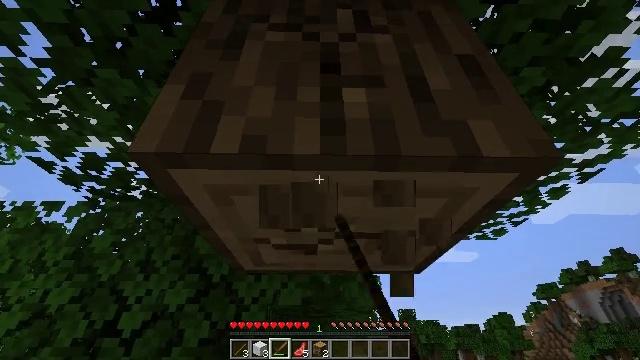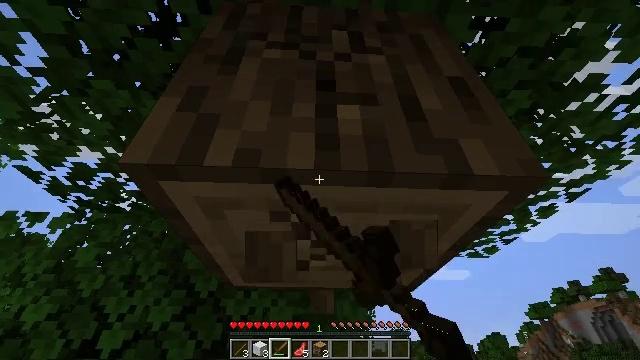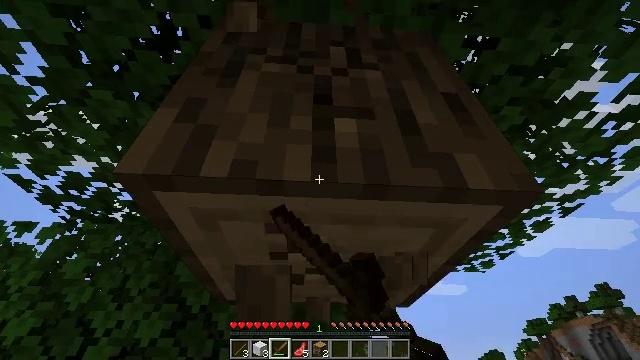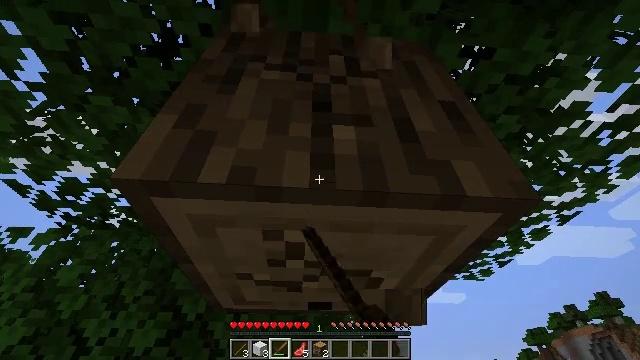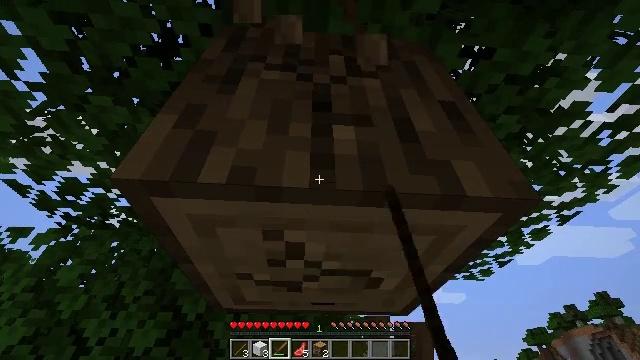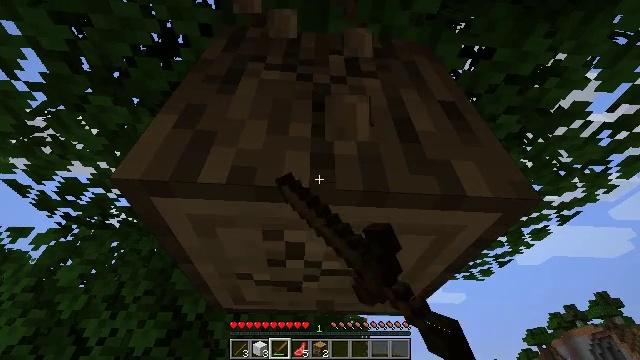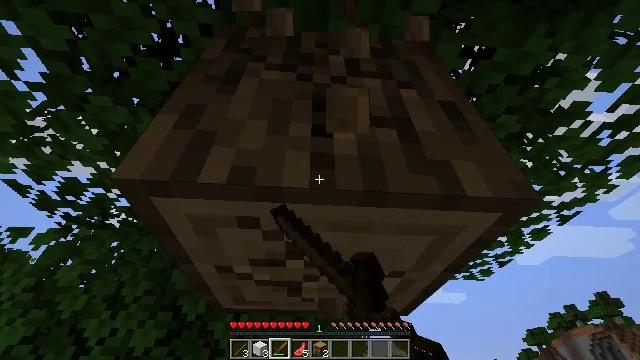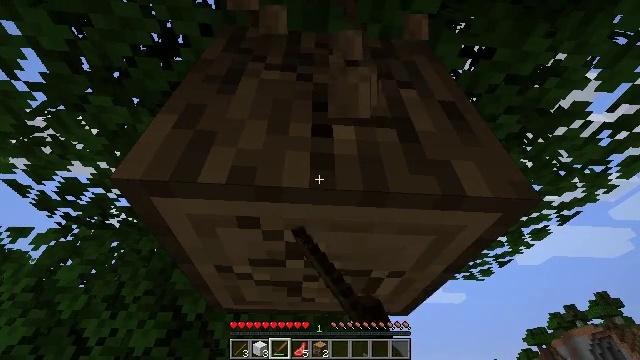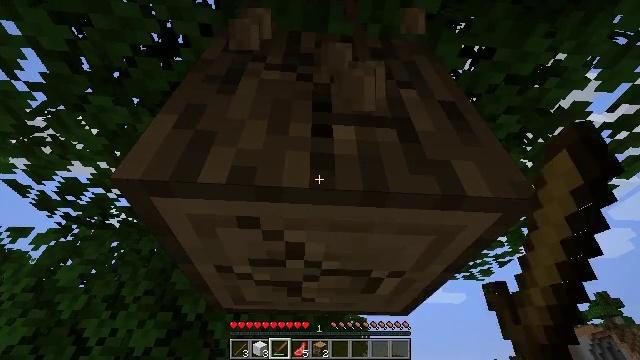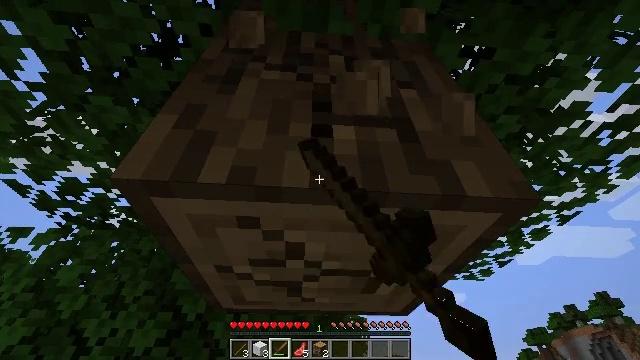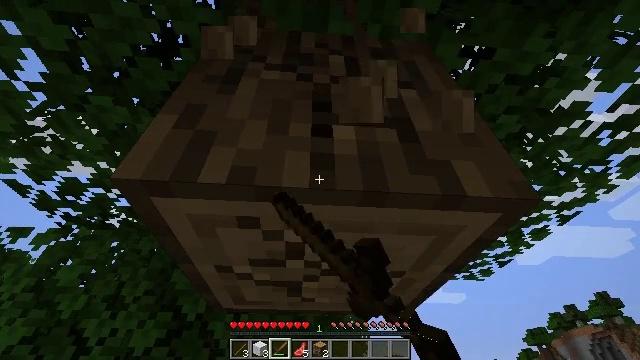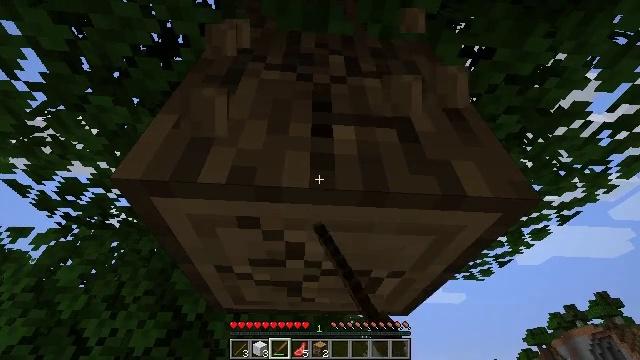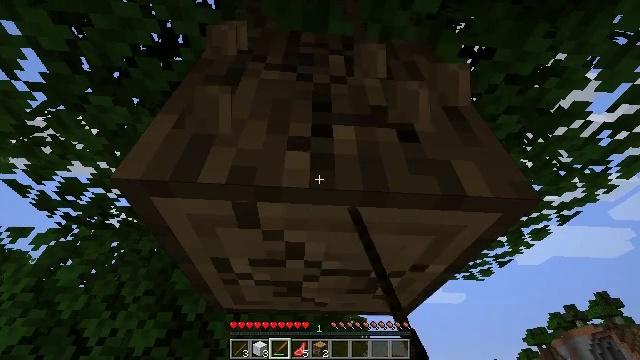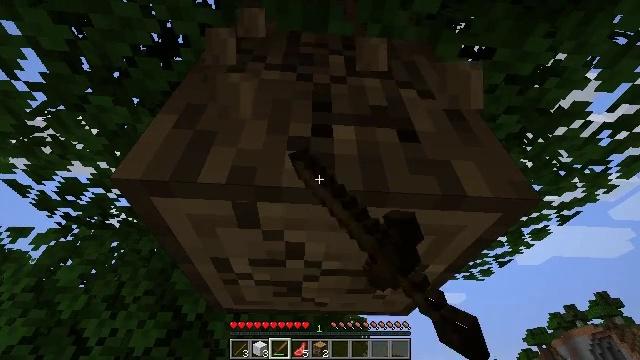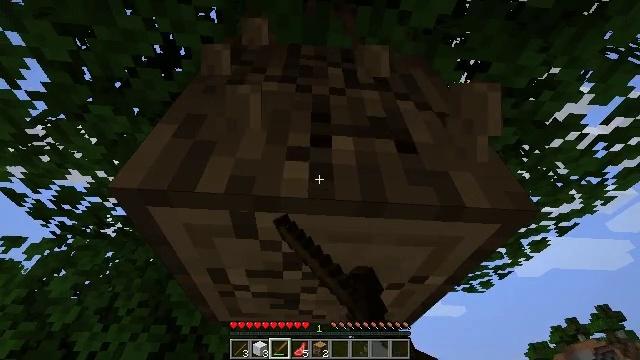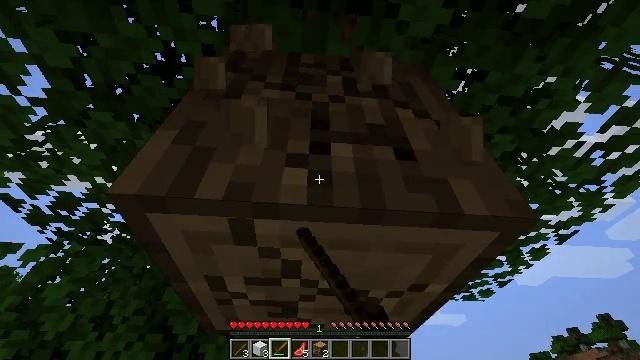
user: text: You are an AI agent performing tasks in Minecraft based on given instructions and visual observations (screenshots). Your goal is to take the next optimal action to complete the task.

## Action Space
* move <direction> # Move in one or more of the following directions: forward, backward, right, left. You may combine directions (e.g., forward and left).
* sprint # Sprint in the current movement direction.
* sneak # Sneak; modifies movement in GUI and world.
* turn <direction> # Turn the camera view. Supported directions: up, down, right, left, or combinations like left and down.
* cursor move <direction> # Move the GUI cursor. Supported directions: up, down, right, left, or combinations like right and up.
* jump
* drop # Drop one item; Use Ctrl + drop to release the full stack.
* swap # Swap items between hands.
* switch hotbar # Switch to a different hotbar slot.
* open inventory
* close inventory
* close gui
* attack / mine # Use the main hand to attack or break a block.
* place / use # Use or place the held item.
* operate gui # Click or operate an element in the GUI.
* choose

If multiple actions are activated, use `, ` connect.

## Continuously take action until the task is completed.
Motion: motion action
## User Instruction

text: Mine the oak log.
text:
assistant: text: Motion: turn right and up, attack / mine
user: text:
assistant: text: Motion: turn right and up, attack / mine
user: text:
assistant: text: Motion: turn up, attack / mine
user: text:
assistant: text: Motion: attack / mine
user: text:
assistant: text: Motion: attack / mine
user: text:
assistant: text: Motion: attack / mine
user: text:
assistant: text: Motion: attack / mine
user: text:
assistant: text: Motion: attack / mine
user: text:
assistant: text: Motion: attack / mine
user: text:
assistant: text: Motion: attack / mine
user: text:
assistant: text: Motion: attack / mine
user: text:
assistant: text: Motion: attack / mine
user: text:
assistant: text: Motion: attack / mine
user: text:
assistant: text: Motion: turn up, attack / mine
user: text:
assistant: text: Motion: turn up, attack / mine
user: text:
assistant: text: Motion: attack / mine
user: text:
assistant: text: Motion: attack / mine
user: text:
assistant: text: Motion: turn up, attack / mine
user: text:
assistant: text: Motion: attack / mine
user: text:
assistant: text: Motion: attack / mine
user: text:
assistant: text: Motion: turn up, attack / mine
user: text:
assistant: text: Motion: turn right and up, attack / mine
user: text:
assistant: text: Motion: turn up, attack / mine
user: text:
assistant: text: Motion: attack / mine
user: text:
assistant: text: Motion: attack / mine
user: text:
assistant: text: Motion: attack / mine
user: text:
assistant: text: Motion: attack / mine
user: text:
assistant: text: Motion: attack / mine
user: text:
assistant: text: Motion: turn up, attack / mine
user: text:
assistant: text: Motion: turn up, attack / mine